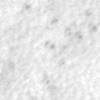
Label: no_change